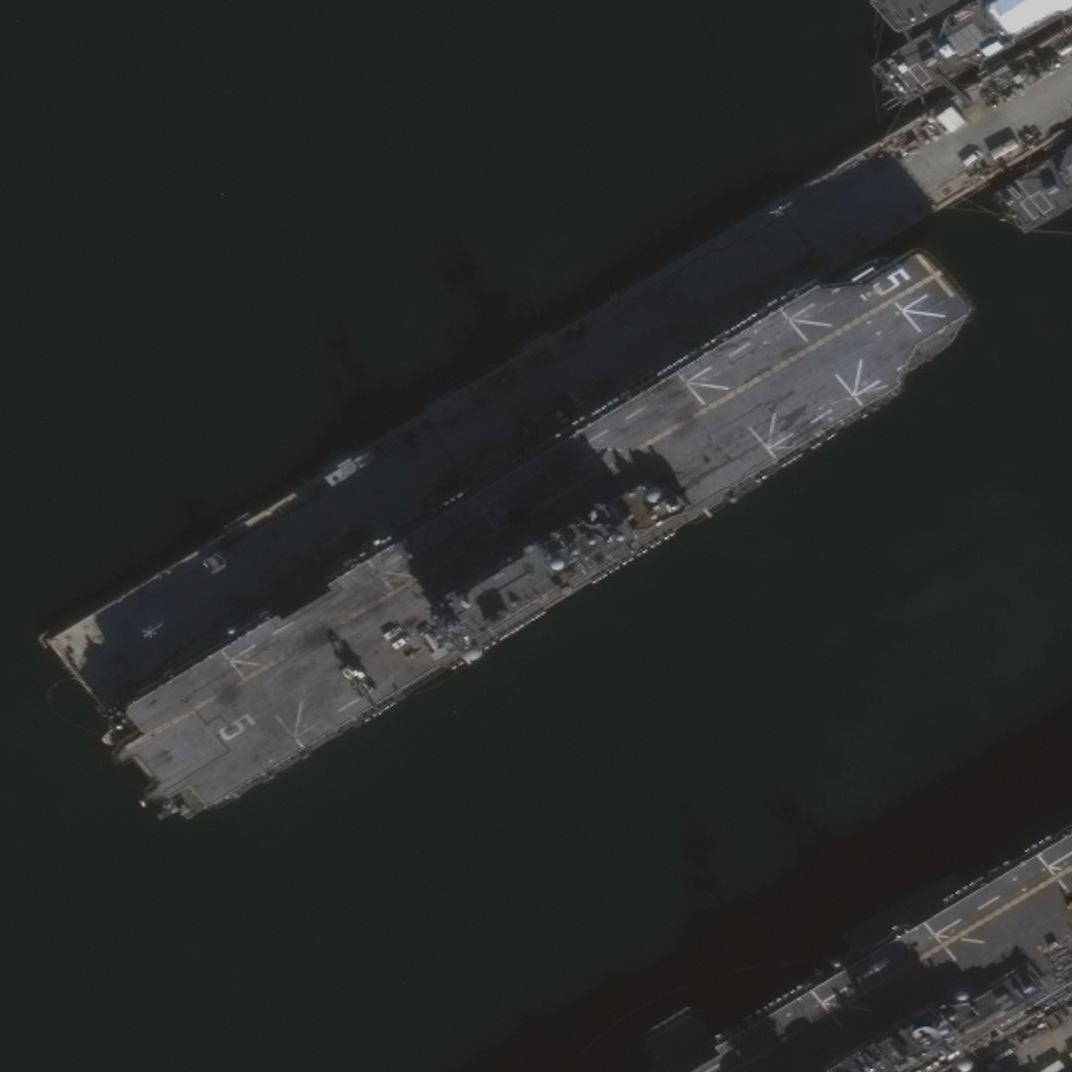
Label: assault